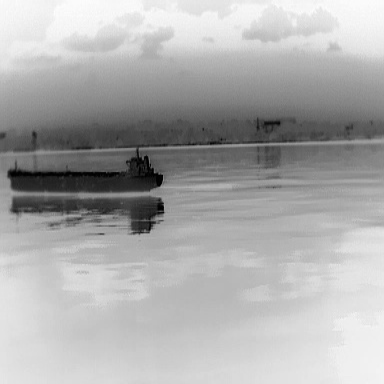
There is a liner in the infrared image.